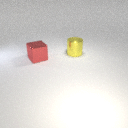
large red metal cube to the left of large yellow metal cylinder